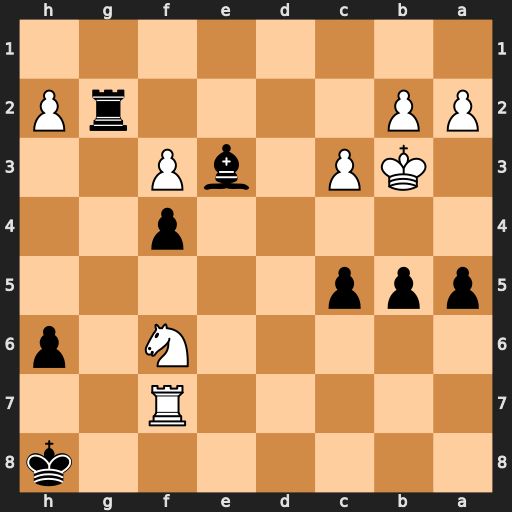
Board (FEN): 7k/5R2/5N1p/ppp5/5p2/1KP1bP2/PP4rP/8
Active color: b
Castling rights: -
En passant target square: -
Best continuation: c4+ Ka3 Bc5+ b4 cxb3+ Kxb3 a4#